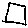
Label: square